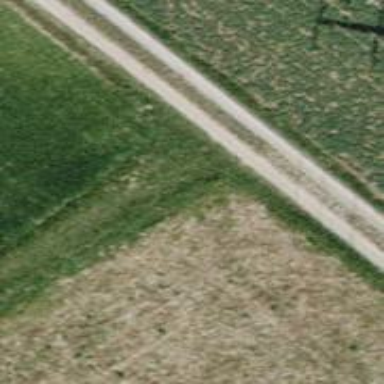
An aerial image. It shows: Track with very rough surface.